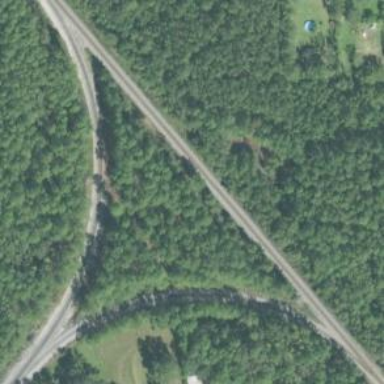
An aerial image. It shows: Junction on the railway.